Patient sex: F
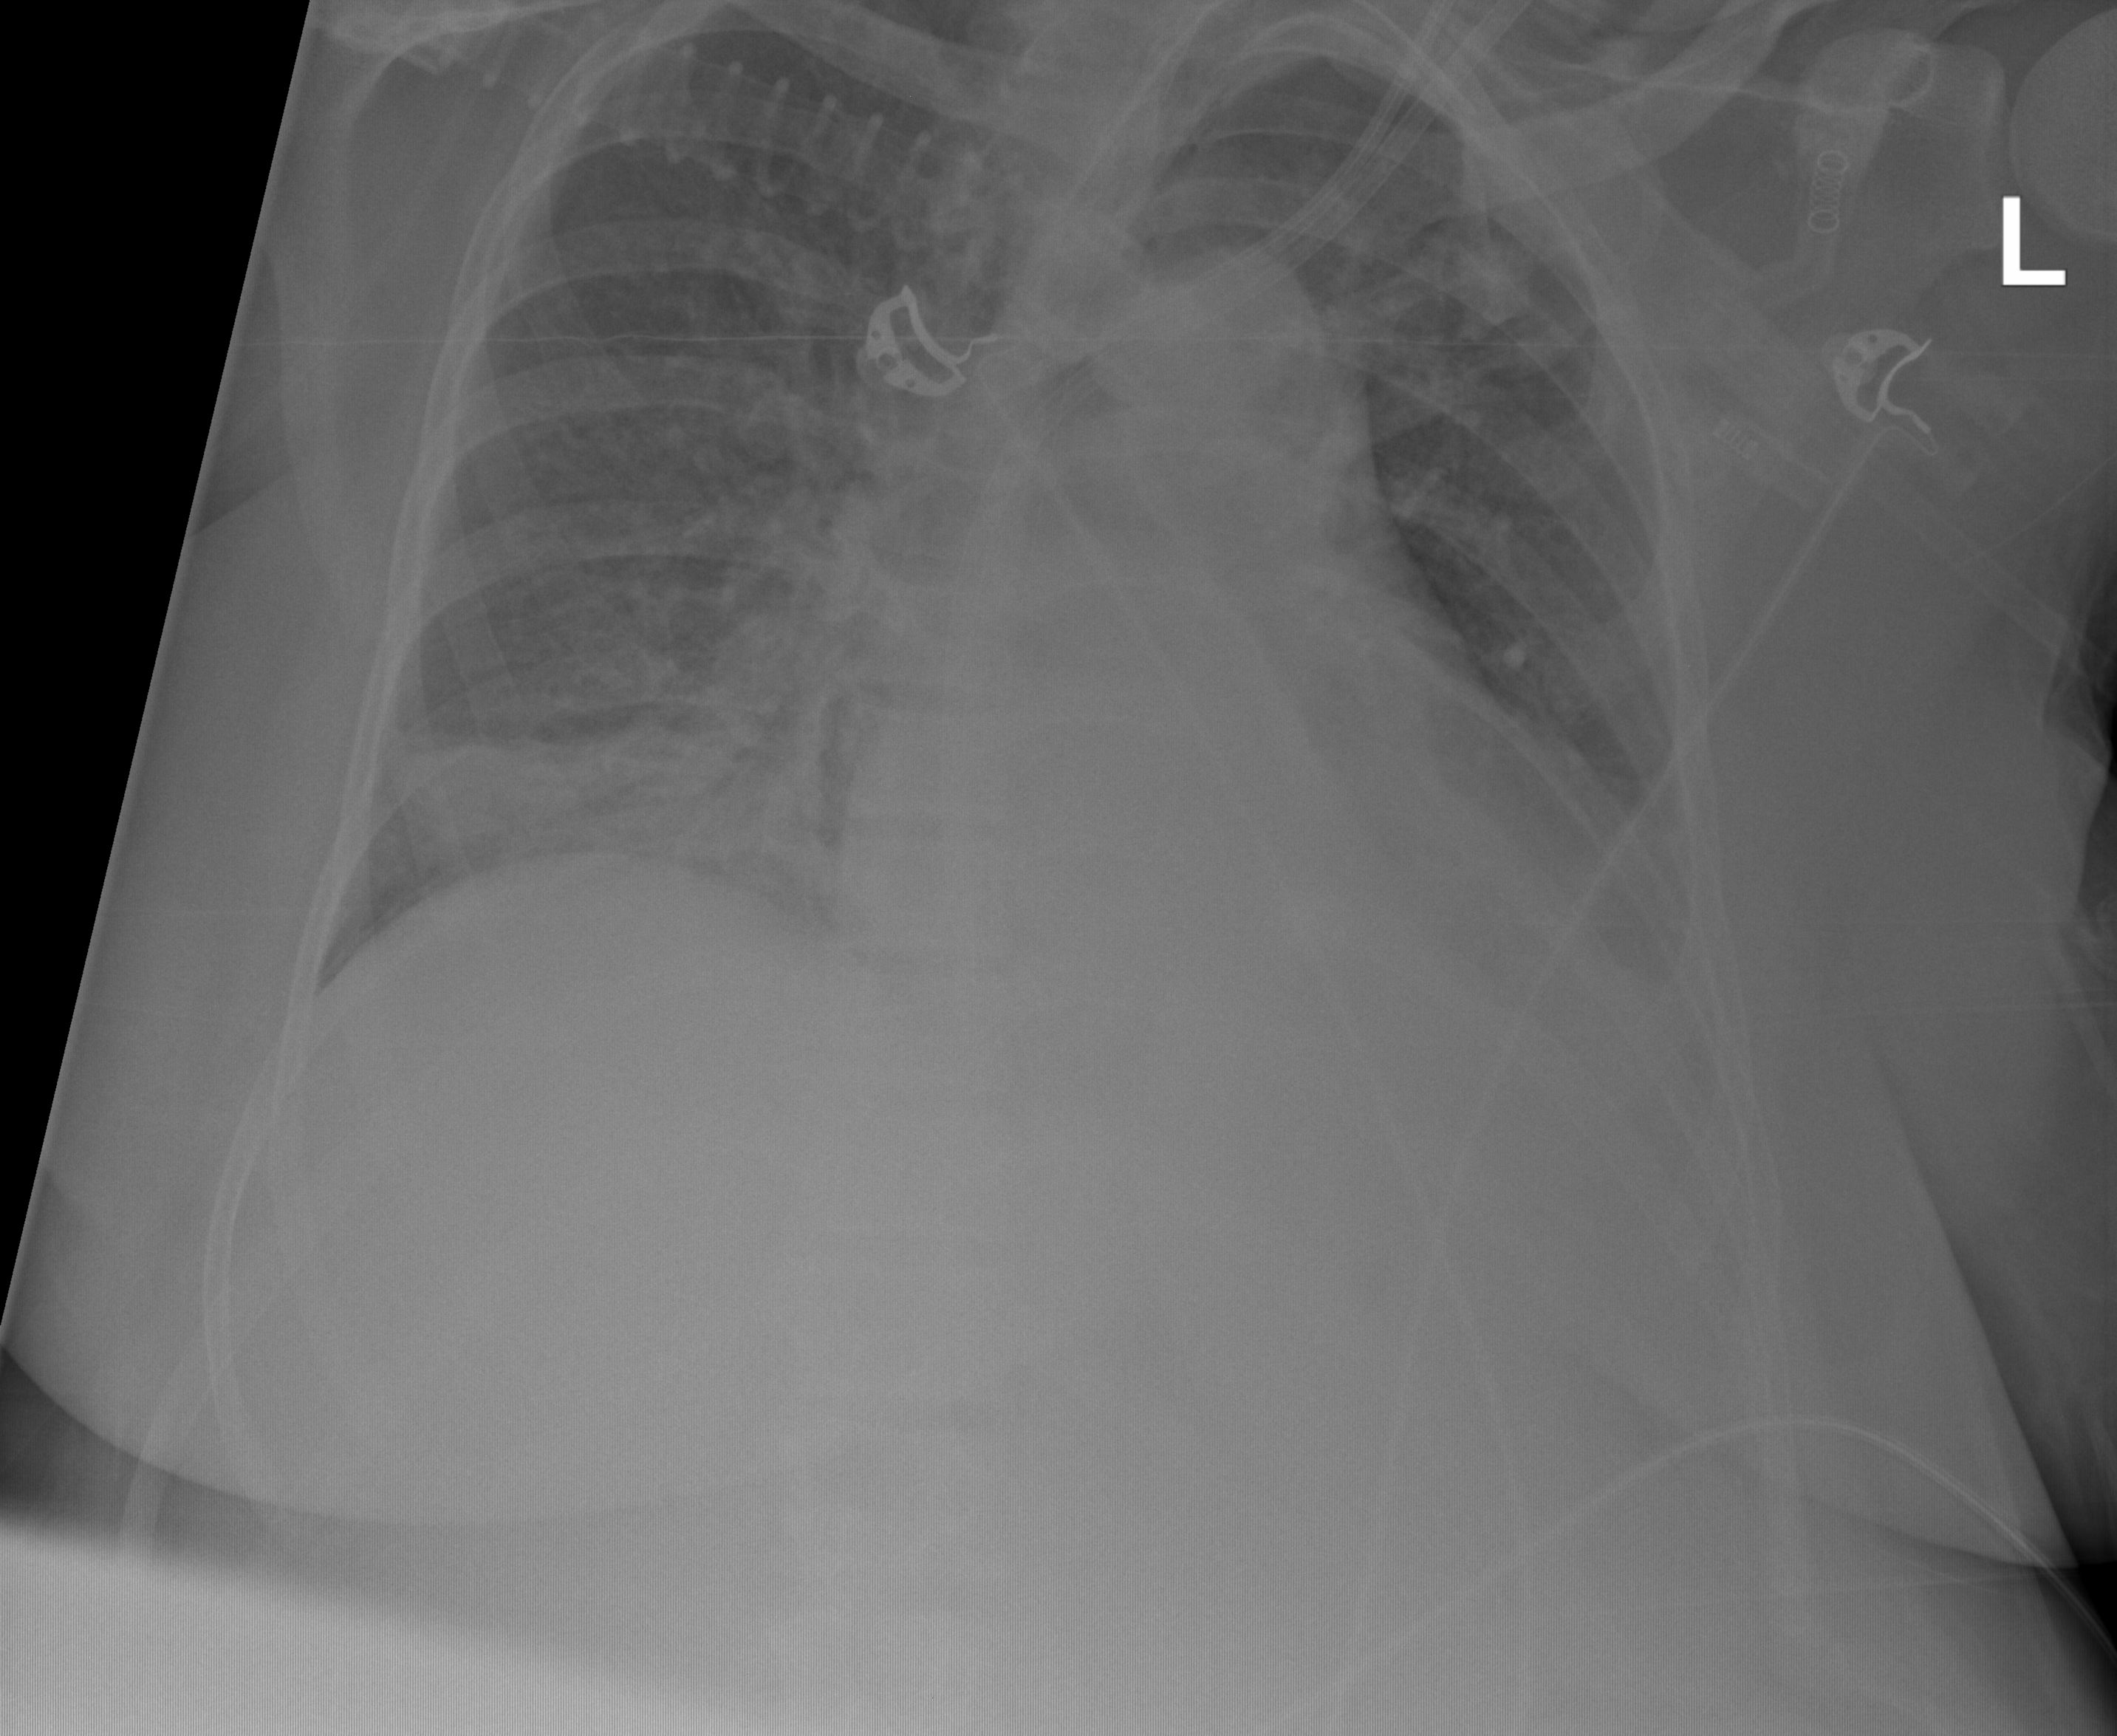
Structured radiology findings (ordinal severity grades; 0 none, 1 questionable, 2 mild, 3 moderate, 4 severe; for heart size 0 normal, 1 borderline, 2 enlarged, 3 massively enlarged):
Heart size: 2
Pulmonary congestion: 2
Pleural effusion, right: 0
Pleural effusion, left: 0
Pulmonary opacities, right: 2
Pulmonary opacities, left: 2
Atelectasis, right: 2
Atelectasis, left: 2